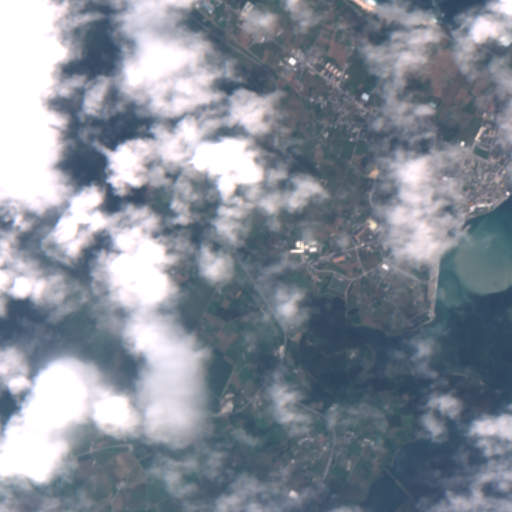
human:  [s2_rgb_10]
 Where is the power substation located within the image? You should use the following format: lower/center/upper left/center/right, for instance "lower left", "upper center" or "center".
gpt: The power substation is located in the lower center of the image.
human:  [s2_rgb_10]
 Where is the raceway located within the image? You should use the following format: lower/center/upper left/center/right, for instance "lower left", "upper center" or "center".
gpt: The raceway is located in the center right of the image.
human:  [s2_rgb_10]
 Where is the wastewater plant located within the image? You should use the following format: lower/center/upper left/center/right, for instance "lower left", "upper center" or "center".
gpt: The wastewater plant is located in the center right of the image.
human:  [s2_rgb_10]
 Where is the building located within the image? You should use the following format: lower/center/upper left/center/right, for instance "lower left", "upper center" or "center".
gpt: There is no building in the image.